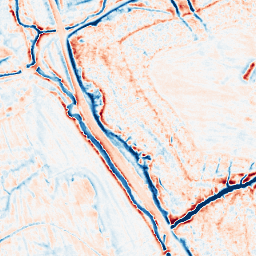
Category: edge_preserving
Decomposition family: anisotropic_diffusion
Decomposition parameters: iterations: 20
kappa: 50
gamma: 0.2
Upsampling method: bilinear
Upsampling parameters: scale: 8
Upsampling scale: 8